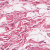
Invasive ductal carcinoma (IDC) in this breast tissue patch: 0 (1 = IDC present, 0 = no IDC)